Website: bh-photo
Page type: address-validator
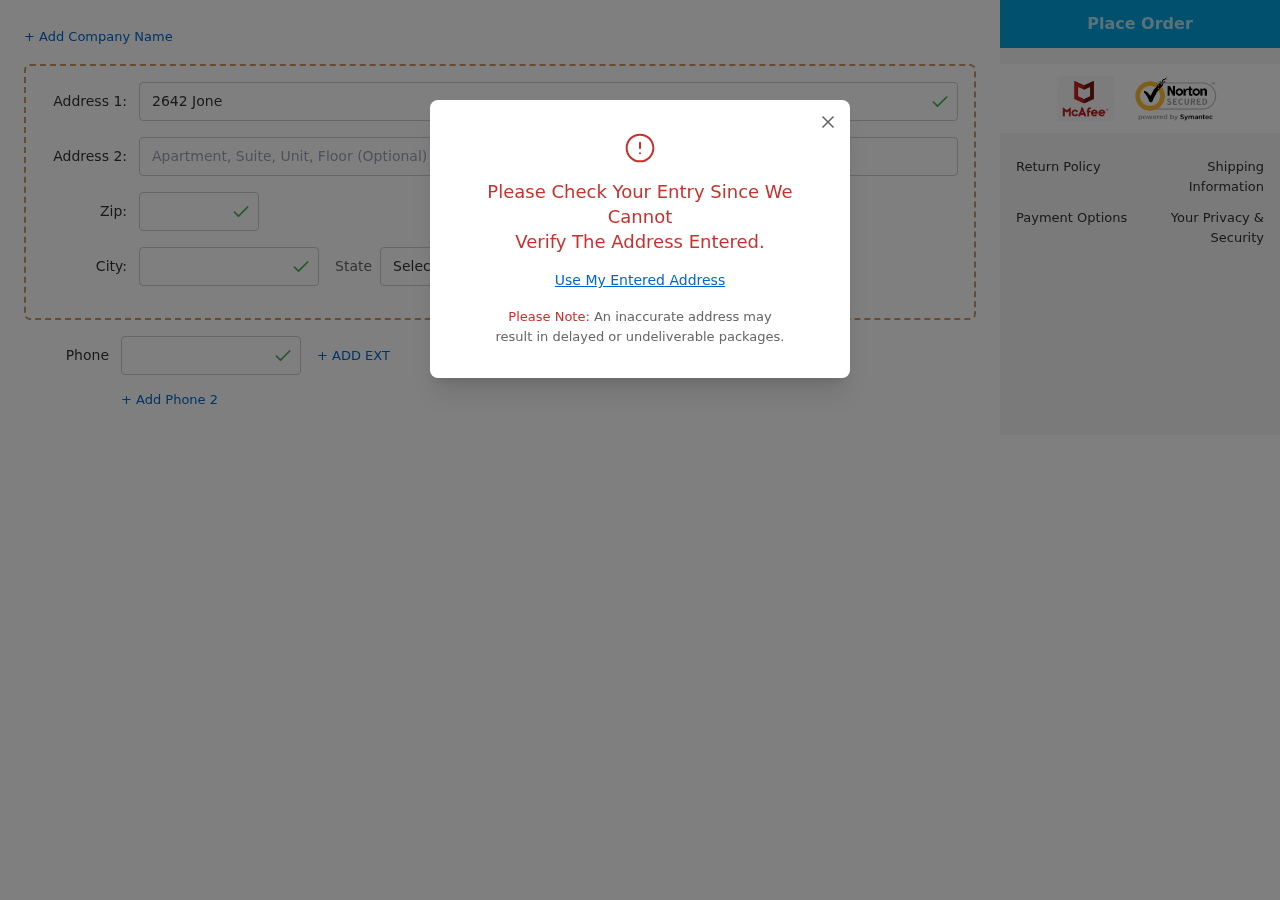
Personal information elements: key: PII_CITY
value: Robinsontown
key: PII_PHONE
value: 7458308931
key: PII_POSTCODE
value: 69808
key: PII_STATE_ABBR
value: NH
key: PII_STREET
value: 2642 Jones Road